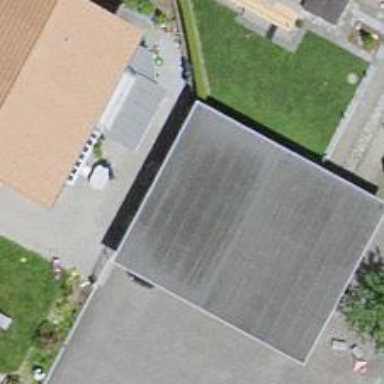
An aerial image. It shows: View of roof of building.